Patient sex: M
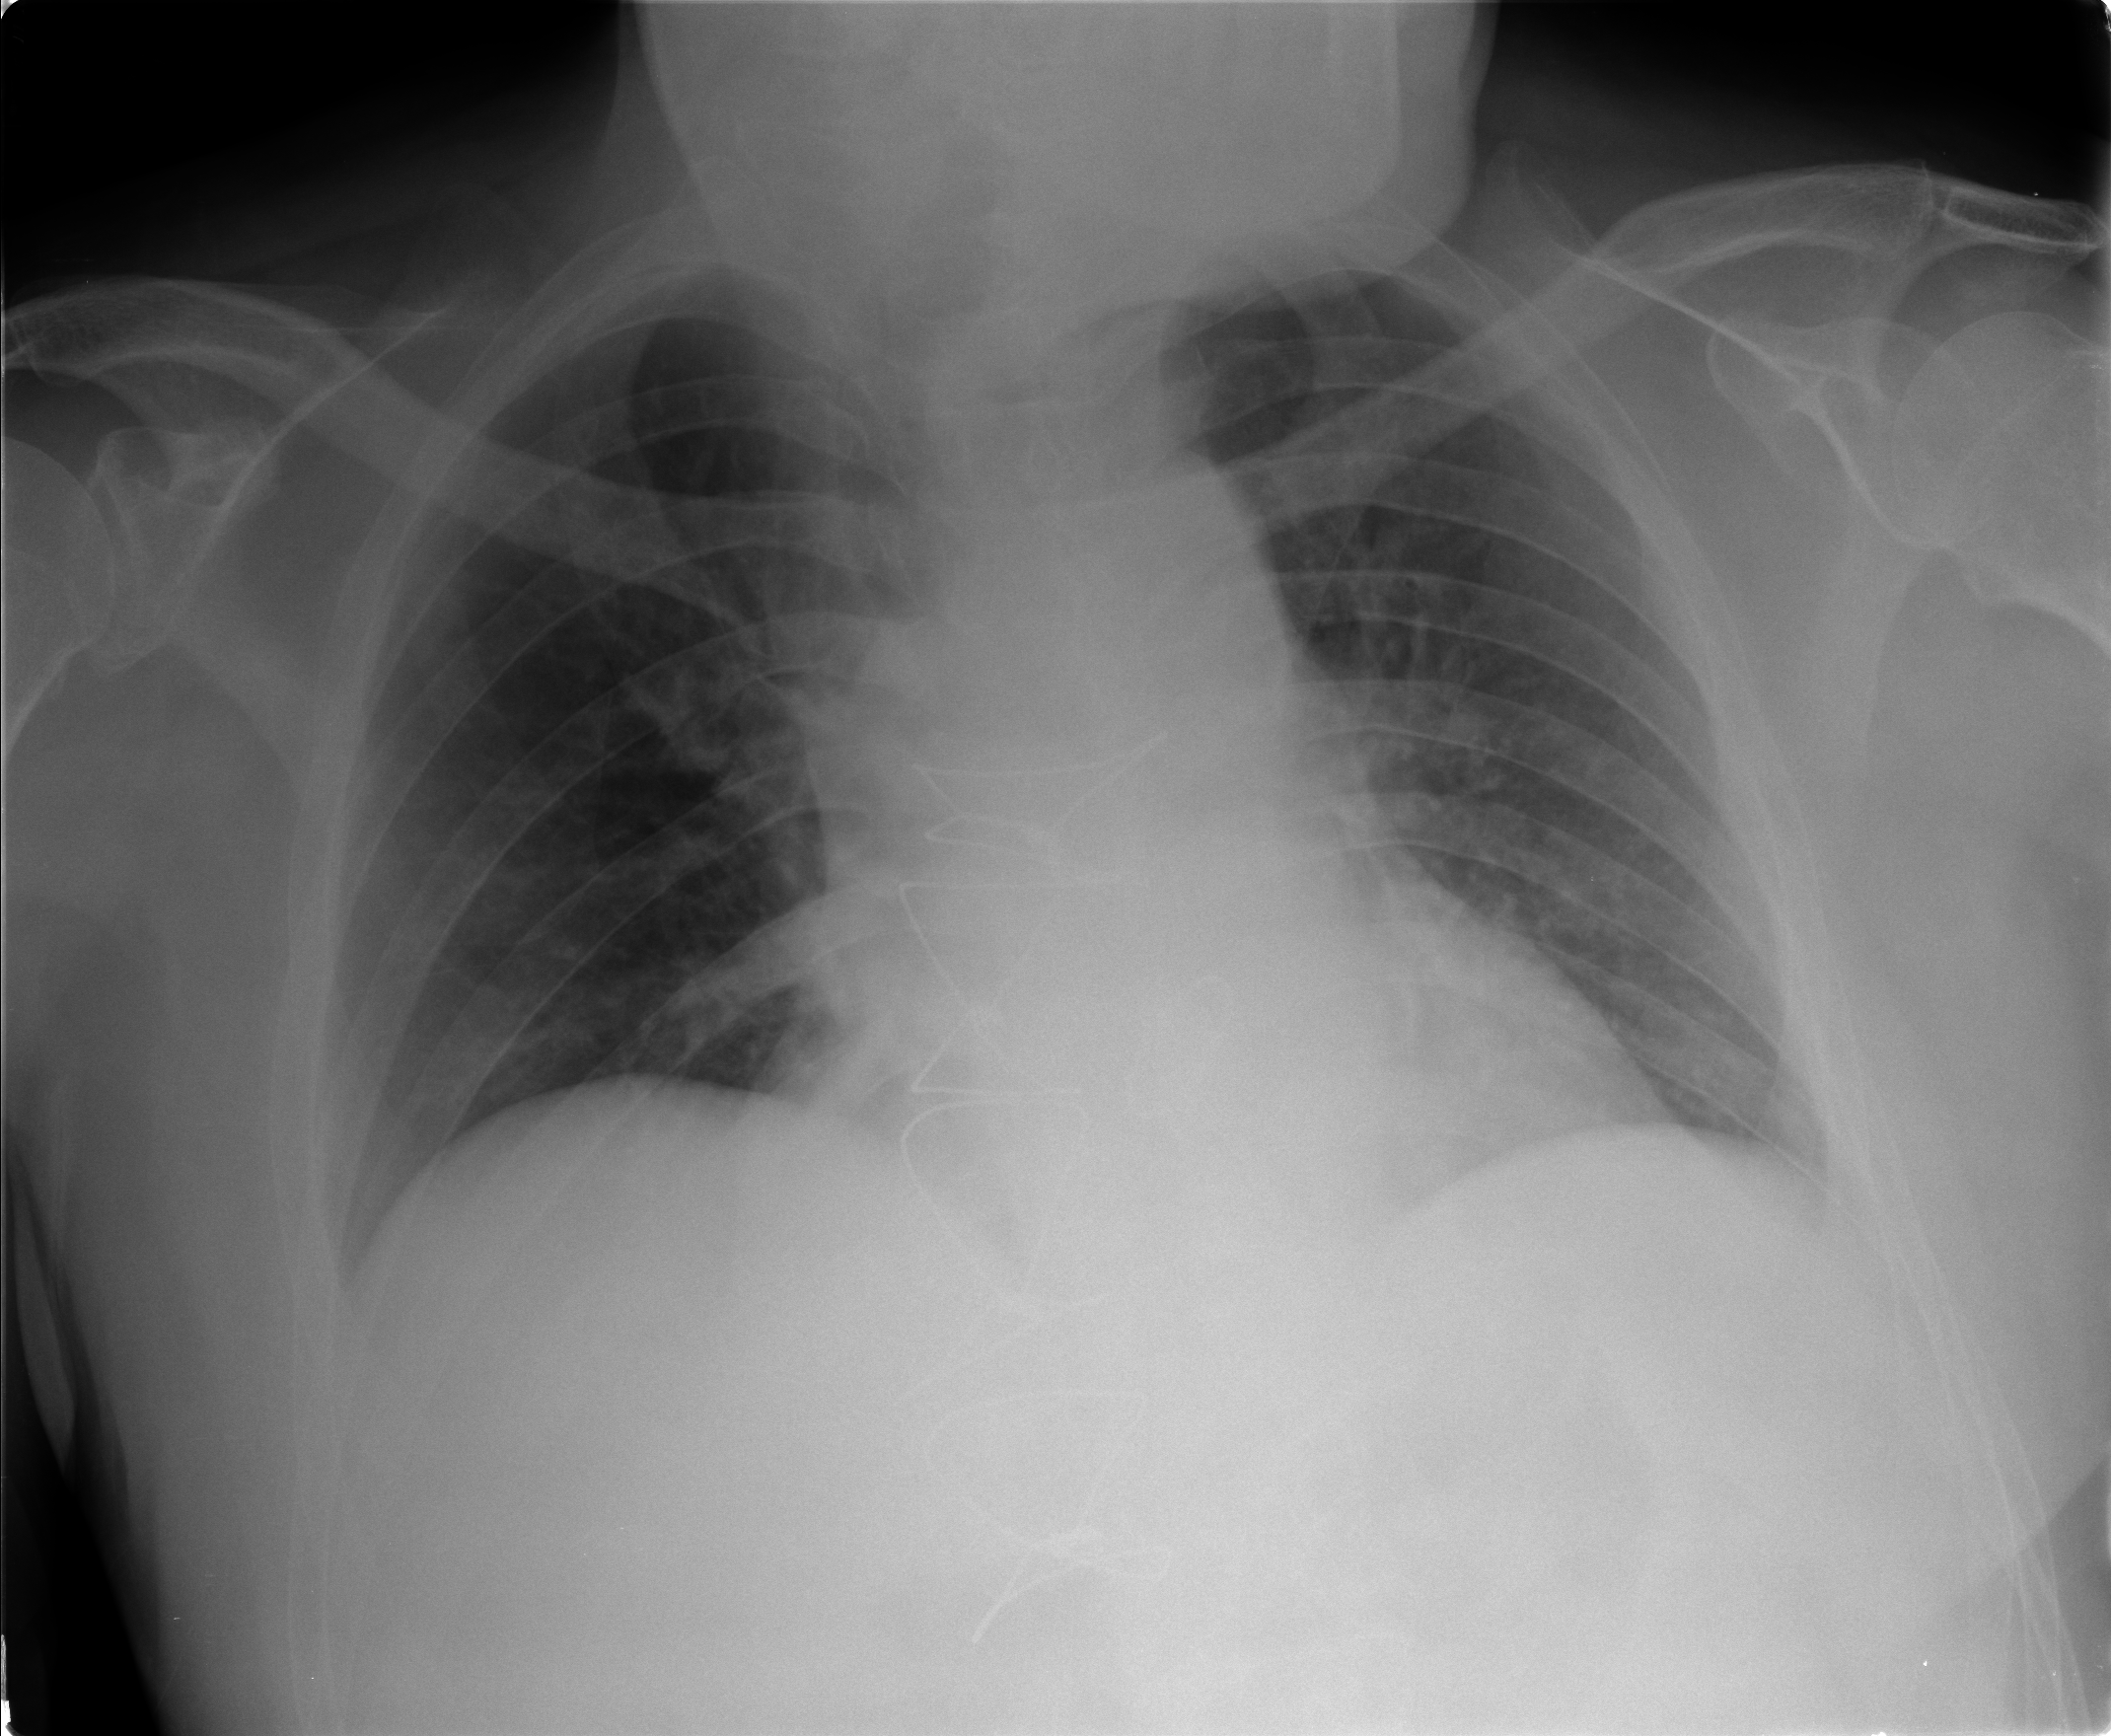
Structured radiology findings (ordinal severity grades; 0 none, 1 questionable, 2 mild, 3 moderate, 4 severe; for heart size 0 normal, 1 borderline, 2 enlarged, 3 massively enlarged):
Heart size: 2
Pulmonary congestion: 0
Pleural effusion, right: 0
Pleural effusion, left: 0
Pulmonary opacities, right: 0
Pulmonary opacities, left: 0
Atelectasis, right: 0
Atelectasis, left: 2